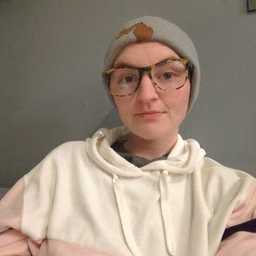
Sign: empty